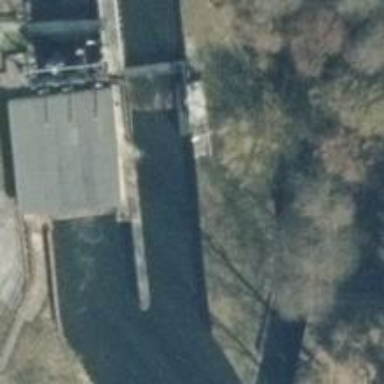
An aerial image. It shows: Weir in waterway.